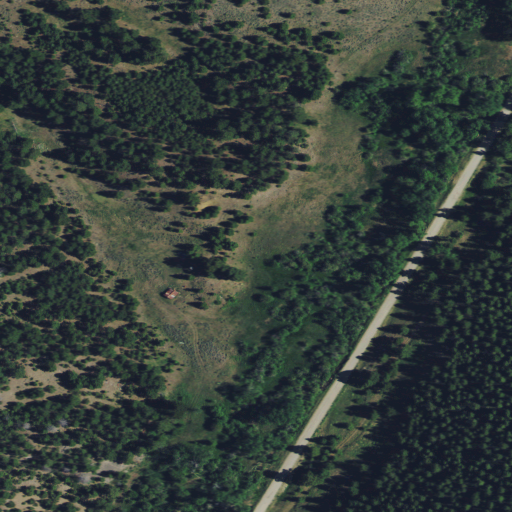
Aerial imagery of valley in Montana named Greens Gulch containing evergreen forest, shrub, and grassland